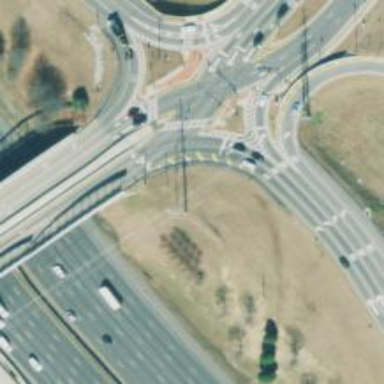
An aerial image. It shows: Asphalt motorway link with diverging diamond interchange (DDI) junction.